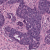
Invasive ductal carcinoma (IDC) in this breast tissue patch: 1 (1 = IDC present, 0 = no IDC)